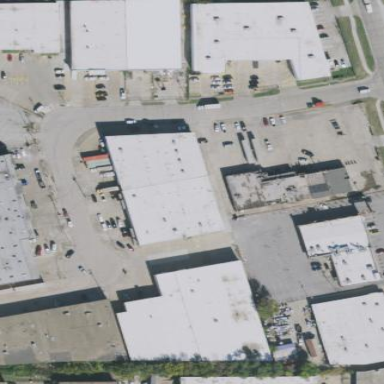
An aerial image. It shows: Commercial building.